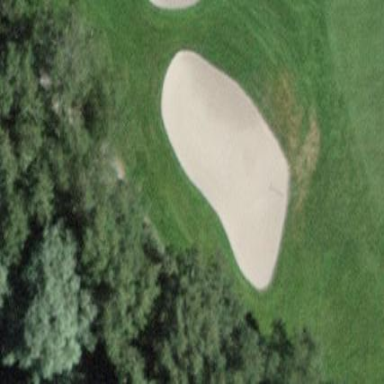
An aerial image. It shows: Sandy area is golf bunker.